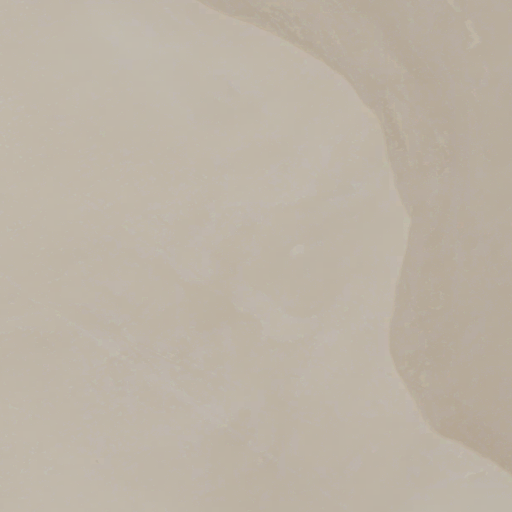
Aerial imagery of plain(s) in California named Rosamond Lake containing only barren land